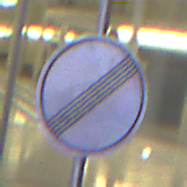
Verkehrszeichen: EndeSaemtlicherBegrenzungen
Umgebung: Outdoor, Urban
Tageszeit: Night
Wetter: PartlyCloudy
Licht: Artificial
Jahreszeit: NotSpecified
Kontrast: HighContrast